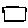
Label: square